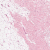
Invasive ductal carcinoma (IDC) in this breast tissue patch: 0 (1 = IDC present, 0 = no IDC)